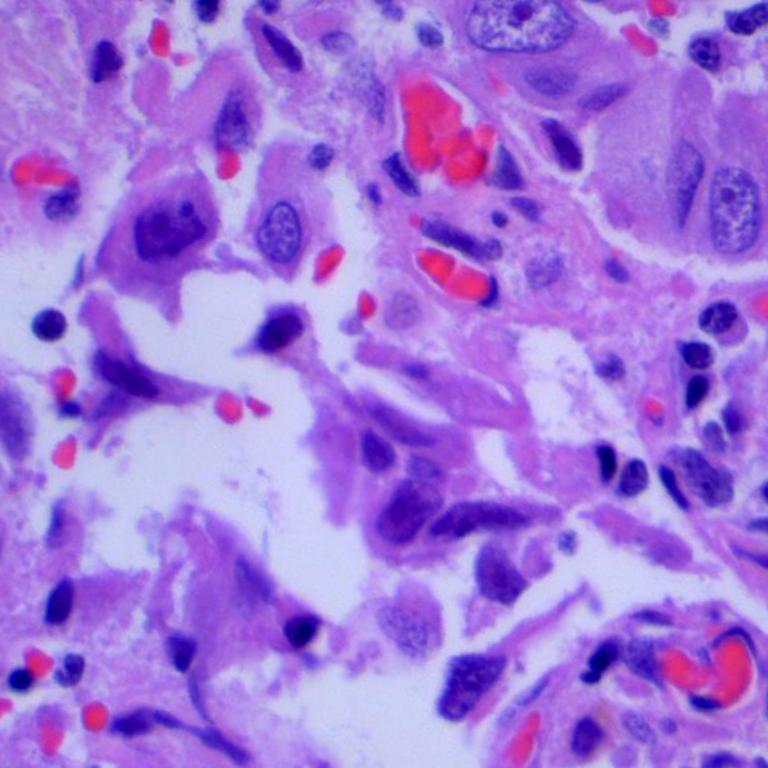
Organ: lung
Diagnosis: adenocarcinomas